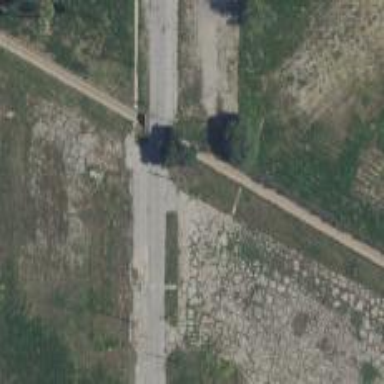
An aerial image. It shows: Footway bridge.